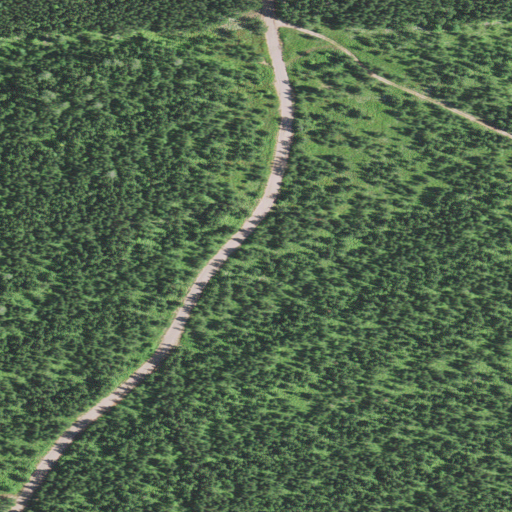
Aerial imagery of plain(s) in Michigan named Yellow Dog Plains containing mixed forest, evergreen forest, deciduous forest, shrub, barren land, and grassland